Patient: sex F, age 67
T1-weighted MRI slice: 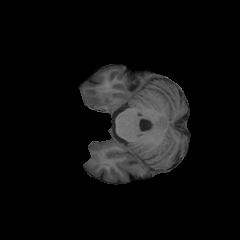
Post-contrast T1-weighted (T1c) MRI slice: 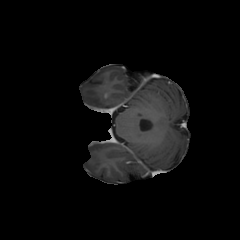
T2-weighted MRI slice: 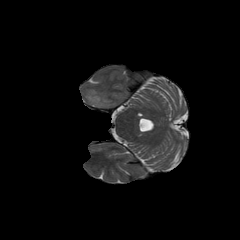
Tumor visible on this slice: yes
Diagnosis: Glioblastoma, IDH-wildtype
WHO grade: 4